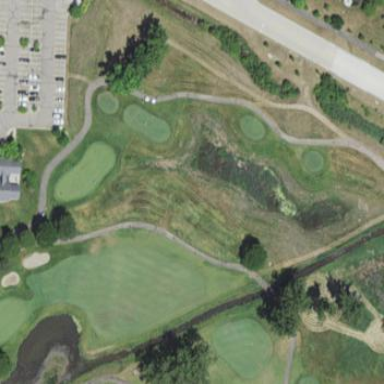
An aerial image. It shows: Rough area on grassy golf course.